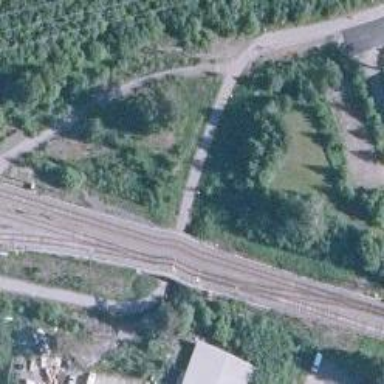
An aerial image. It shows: Bridge over railway line.